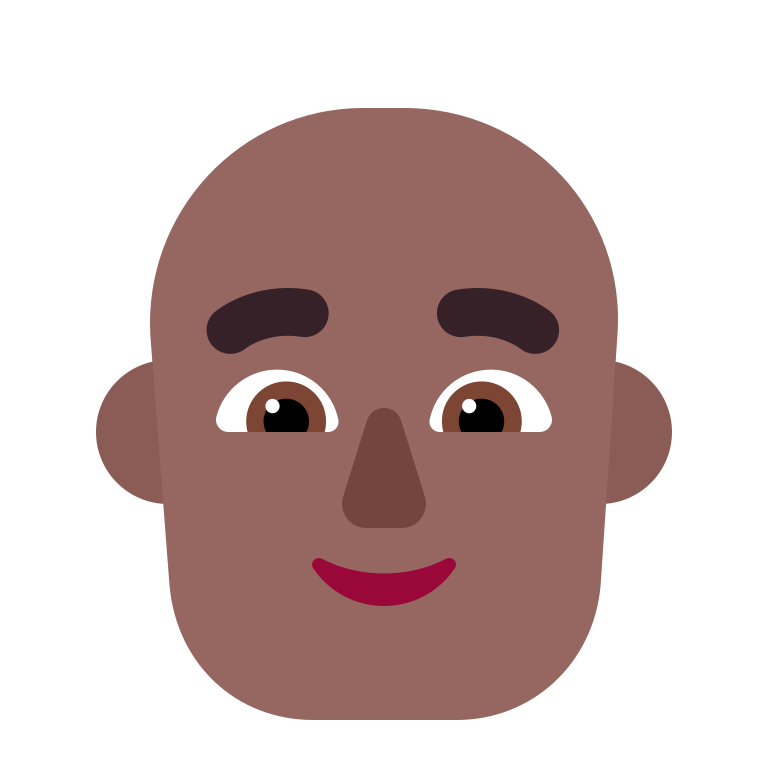
man bald flat  dark